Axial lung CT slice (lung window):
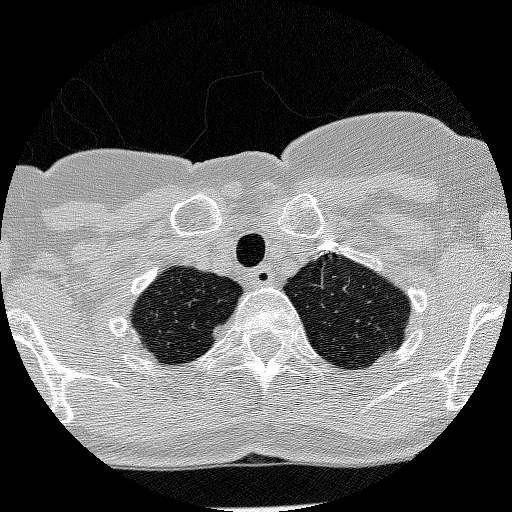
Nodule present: no